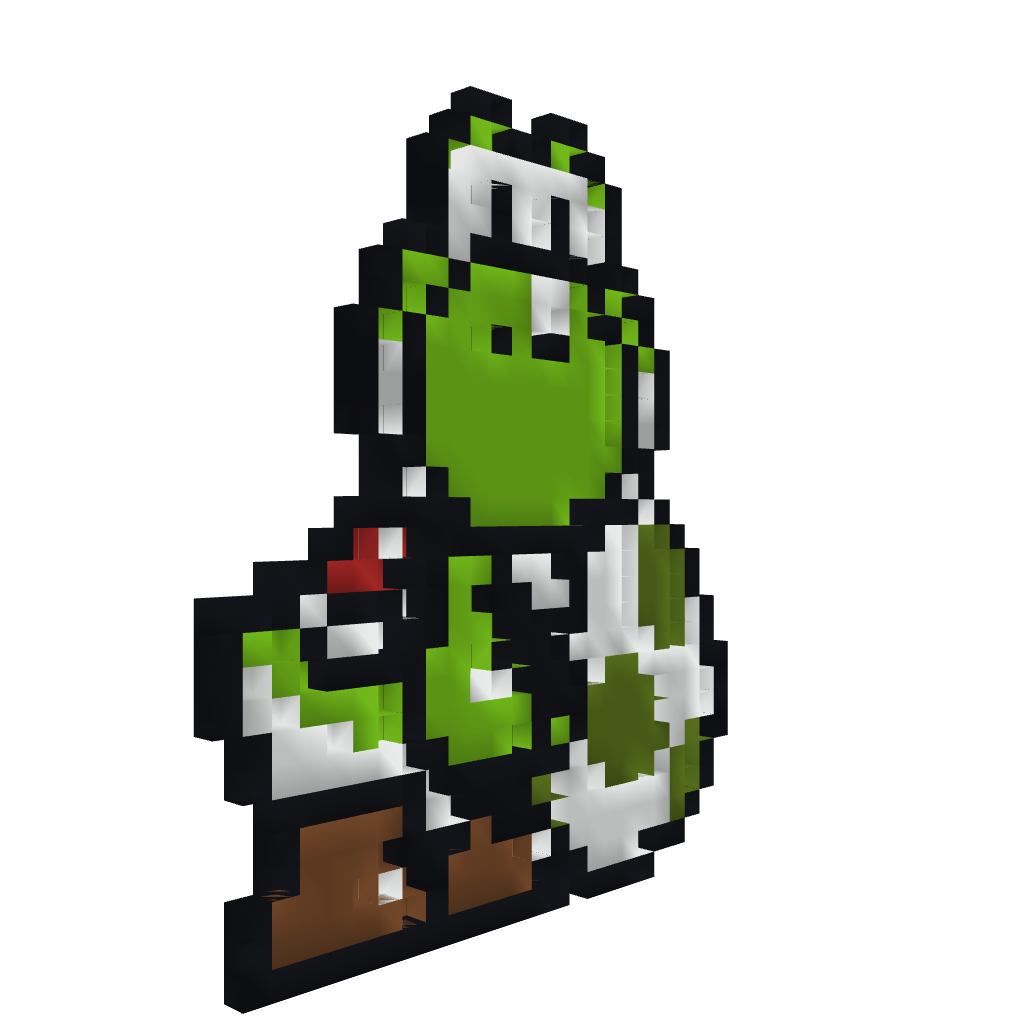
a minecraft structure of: Yoshi 8-Bit Style [Looking at You with Egg]